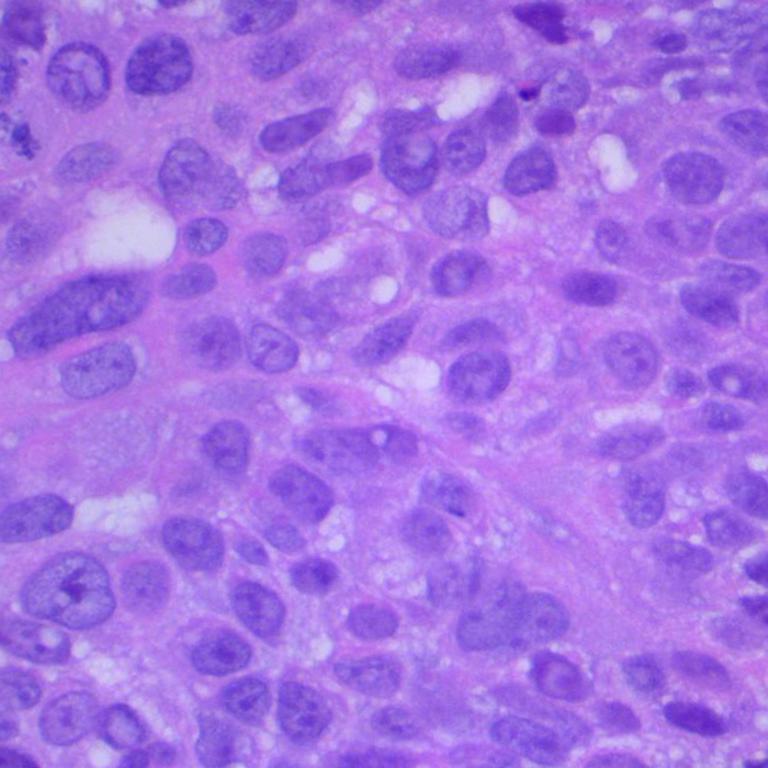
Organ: lung
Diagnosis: squamous carcinomas